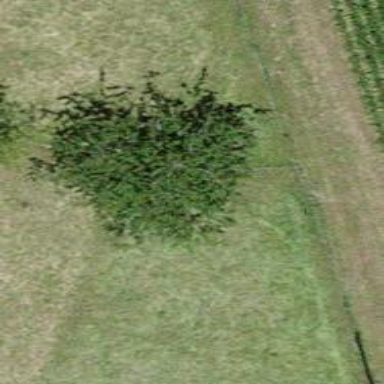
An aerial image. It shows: Single tag "natural: tree."